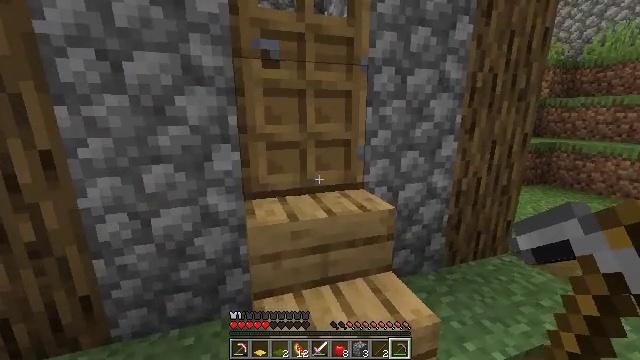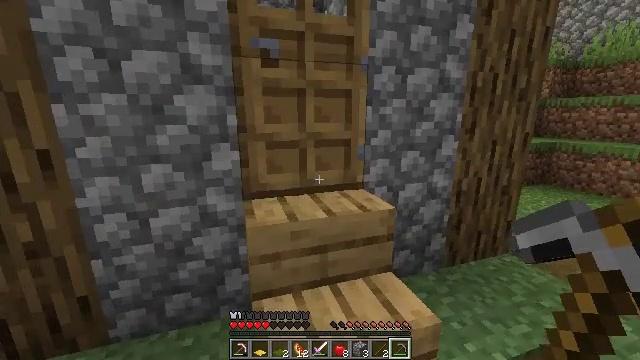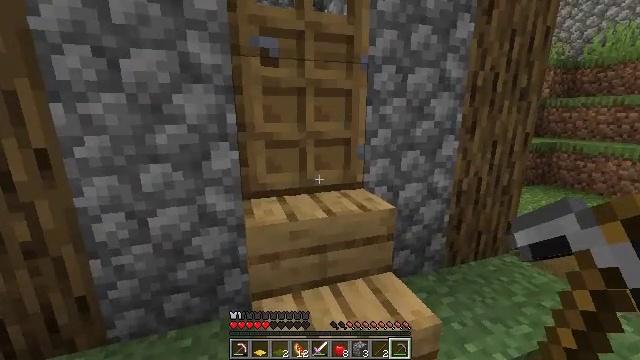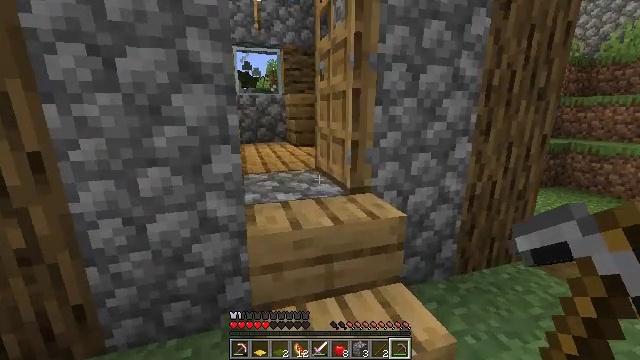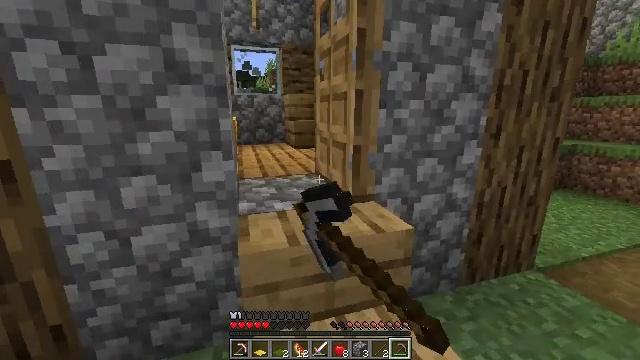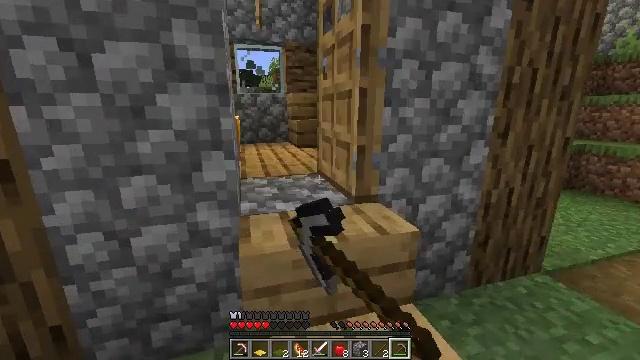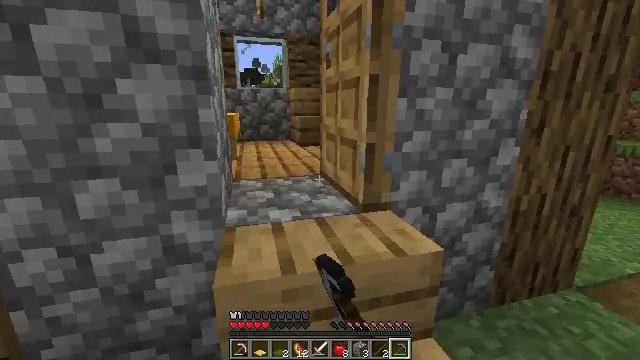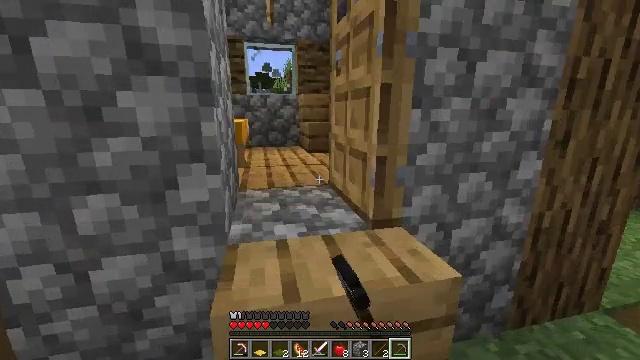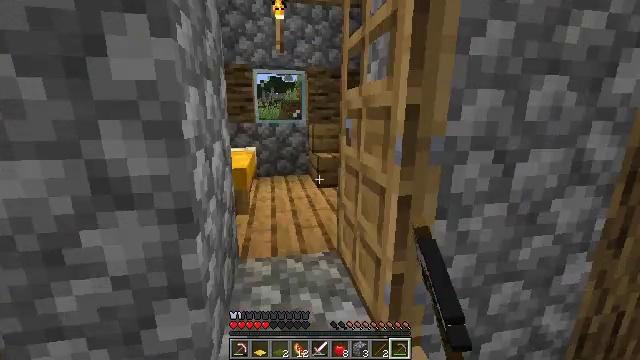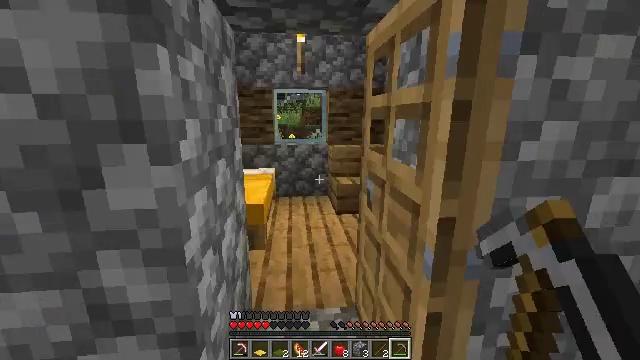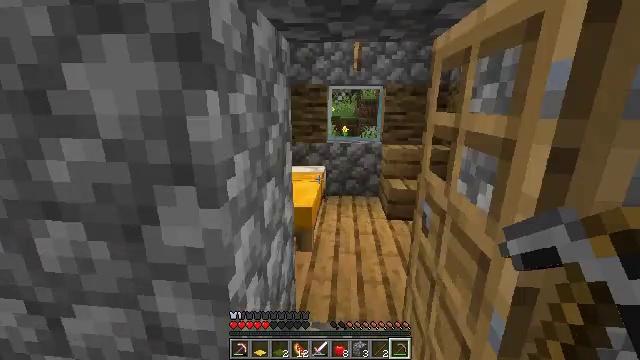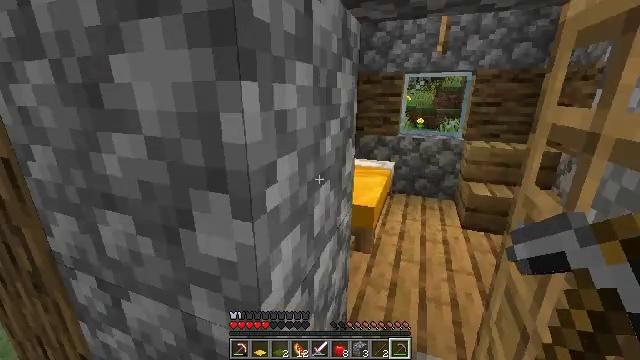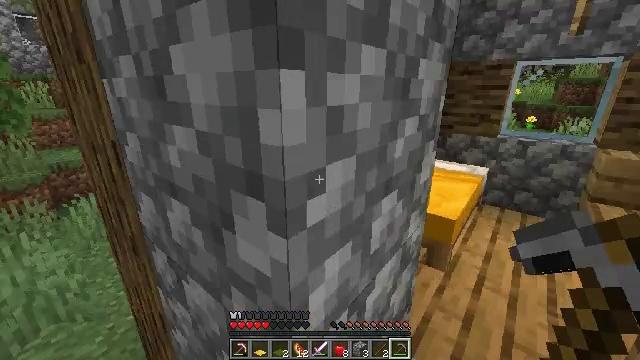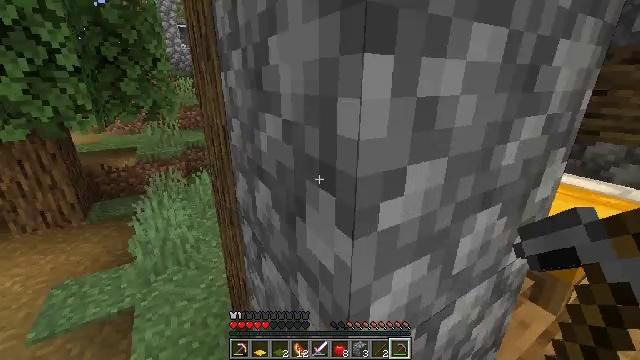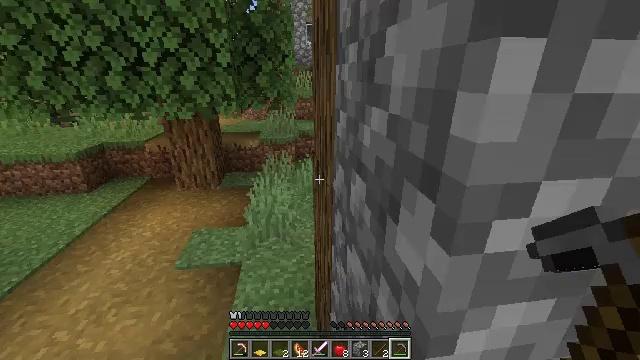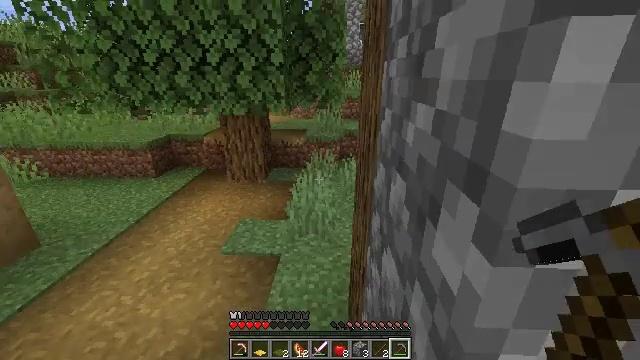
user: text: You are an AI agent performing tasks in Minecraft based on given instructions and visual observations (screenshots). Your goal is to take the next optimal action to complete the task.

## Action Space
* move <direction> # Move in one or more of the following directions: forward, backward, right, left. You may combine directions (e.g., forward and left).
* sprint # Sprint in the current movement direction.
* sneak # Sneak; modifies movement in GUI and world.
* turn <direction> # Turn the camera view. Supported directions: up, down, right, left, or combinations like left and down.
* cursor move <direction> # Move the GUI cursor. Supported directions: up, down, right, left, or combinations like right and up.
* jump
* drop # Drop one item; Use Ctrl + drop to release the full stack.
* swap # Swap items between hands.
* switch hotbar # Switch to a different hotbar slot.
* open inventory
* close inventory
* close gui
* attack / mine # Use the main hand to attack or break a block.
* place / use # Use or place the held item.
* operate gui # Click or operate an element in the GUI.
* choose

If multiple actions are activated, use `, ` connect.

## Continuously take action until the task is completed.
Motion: motion action
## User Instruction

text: Break oak leaves from the trees.
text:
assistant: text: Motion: no_op
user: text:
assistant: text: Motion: no_op
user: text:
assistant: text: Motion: move forward, turn left, use / place
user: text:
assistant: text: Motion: move forward, use / place
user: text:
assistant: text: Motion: move forward, use / place
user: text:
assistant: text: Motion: move forward, turn left
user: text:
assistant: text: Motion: move forward, turn left
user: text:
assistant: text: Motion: move forward, turn left
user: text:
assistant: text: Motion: move forward, turn left
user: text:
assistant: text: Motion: move forward, turn left and down
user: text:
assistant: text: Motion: turn left and down
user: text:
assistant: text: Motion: turn left and down
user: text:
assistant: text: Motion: turn left and down
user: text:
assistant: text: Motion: turn left and down
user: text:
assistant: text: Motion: turn left
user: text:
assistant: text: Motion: turn left and down
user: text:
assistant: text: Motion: turn left and down
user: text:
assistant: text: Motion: move forward, turn left
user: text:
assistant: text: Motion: move forward, turn left
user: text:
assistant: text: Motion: move forward, turn left and up
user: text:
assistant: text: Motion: move forward, turn left and up
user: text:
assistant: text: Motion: move forward, turn left and up
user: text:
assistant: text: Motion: move forward, turn left and up
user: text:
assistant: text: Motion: move forward, turn left
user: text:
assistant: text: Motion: move forward
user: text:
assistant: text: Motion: move forward
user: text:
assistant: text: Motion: move forward, turn right
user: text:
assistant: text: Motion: move forward, turn right and down
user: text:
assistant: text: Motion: move forward, turn right
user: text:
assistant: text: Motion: move forward, turn right